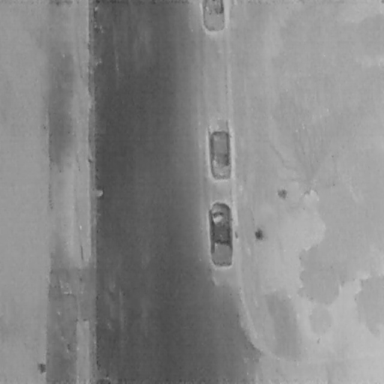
There are three Cars in the infrared image.